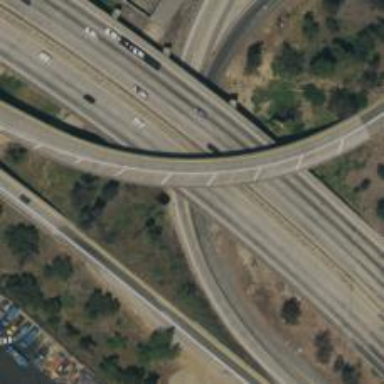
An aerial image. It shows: Motorway link.